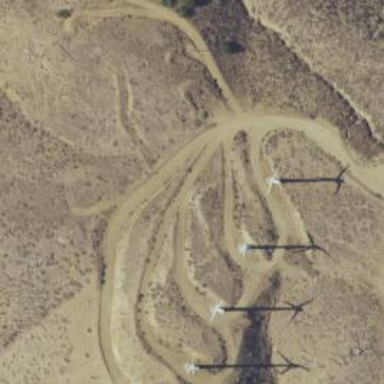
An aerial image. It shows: Wind-powered generator.